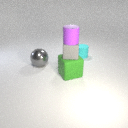
large green rubber cube in front of large gray metal sphere